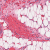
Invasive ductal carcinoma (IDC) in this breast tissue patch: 1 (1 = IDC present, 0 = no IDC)